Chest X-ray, AP view. Patient: 57 years old, sex M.
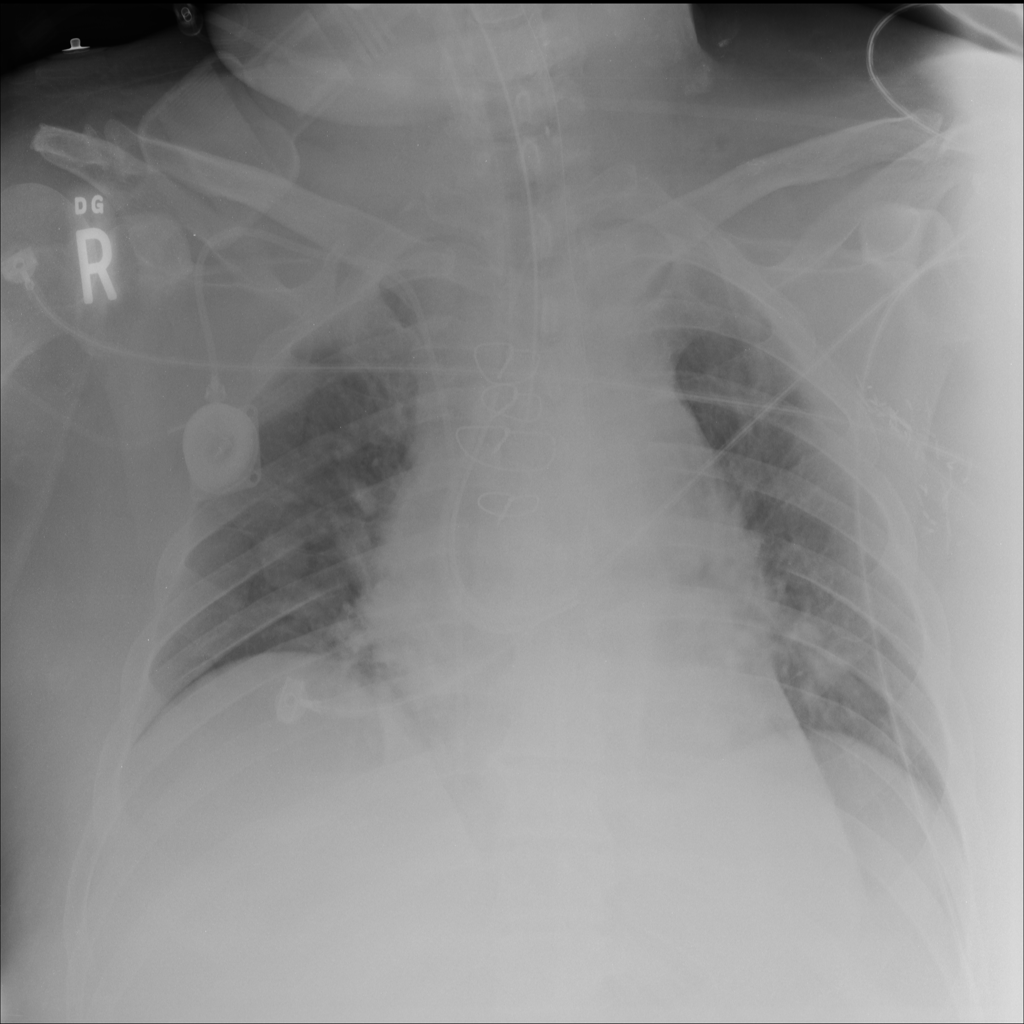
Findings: No Finding